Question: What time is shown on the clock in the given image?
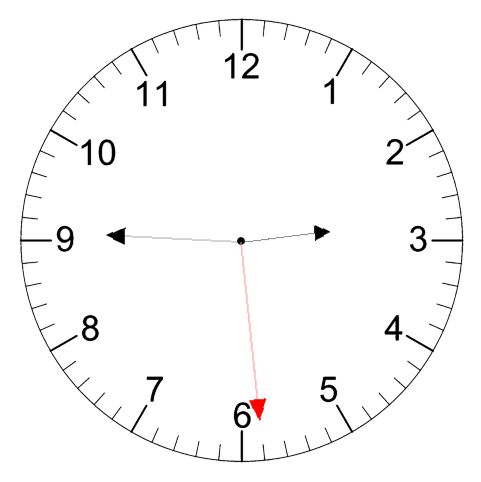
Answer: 02:45:29